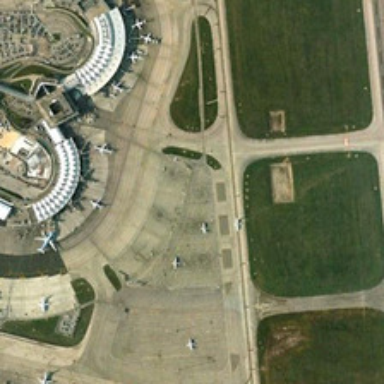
The lobulated terminal building surrounded by aeroplanes is lying on a tarmac adjacent to three square lawns with runways all around .